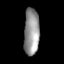
Tissue: lung
Cell type: T cells
Senescence score: 0.2105
Nuclear area (px): 710
Mean DAPI intensity: 147.562